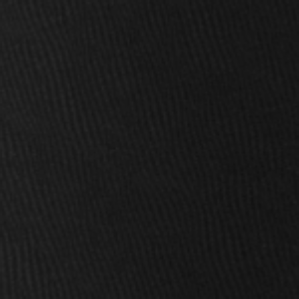
Label: frost